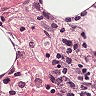
Metastatic tissue present: no